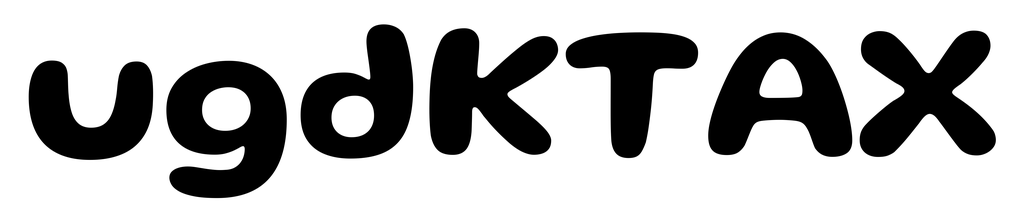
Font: Gluten_SemiBold